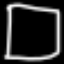
Label: square